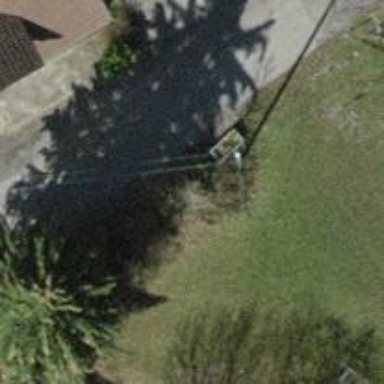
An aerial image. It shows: Power pole.